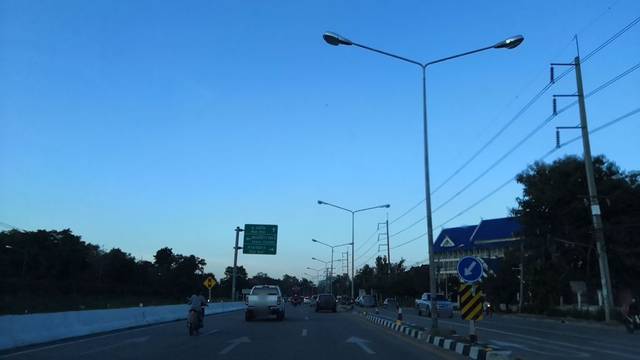
Region: Thailand
Coordinates: 18.837, 98.964